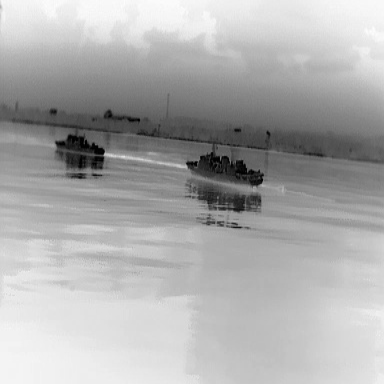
There are two warships in the infrared image.